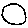
Label: circle